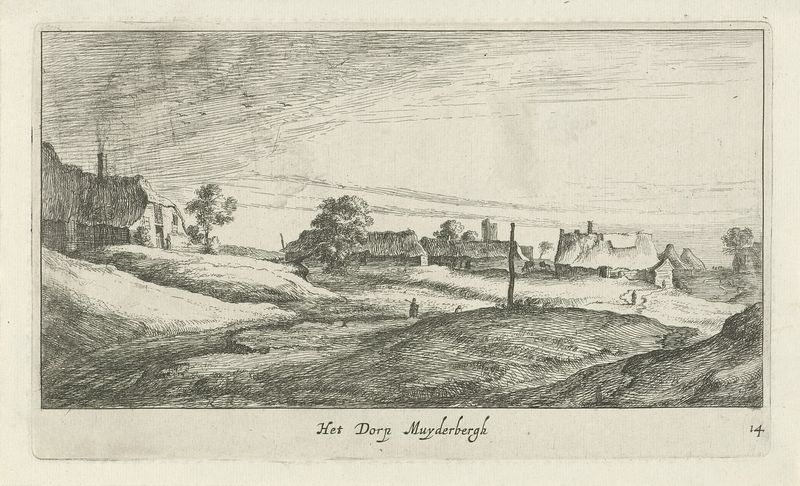
Titel: Gezicht op Muiderberg
Künstler: Geertruydt Roghman
Standort: Amsterdam
Institution: Rijksmuseum
Schlagwörter: landschaft, dorf, stich, bauernhaus, sw